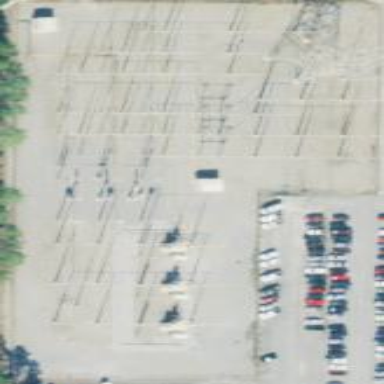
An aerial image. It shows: Switchgear for power distribution.